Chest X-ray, PA view. Patient: 66 years old, sex F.
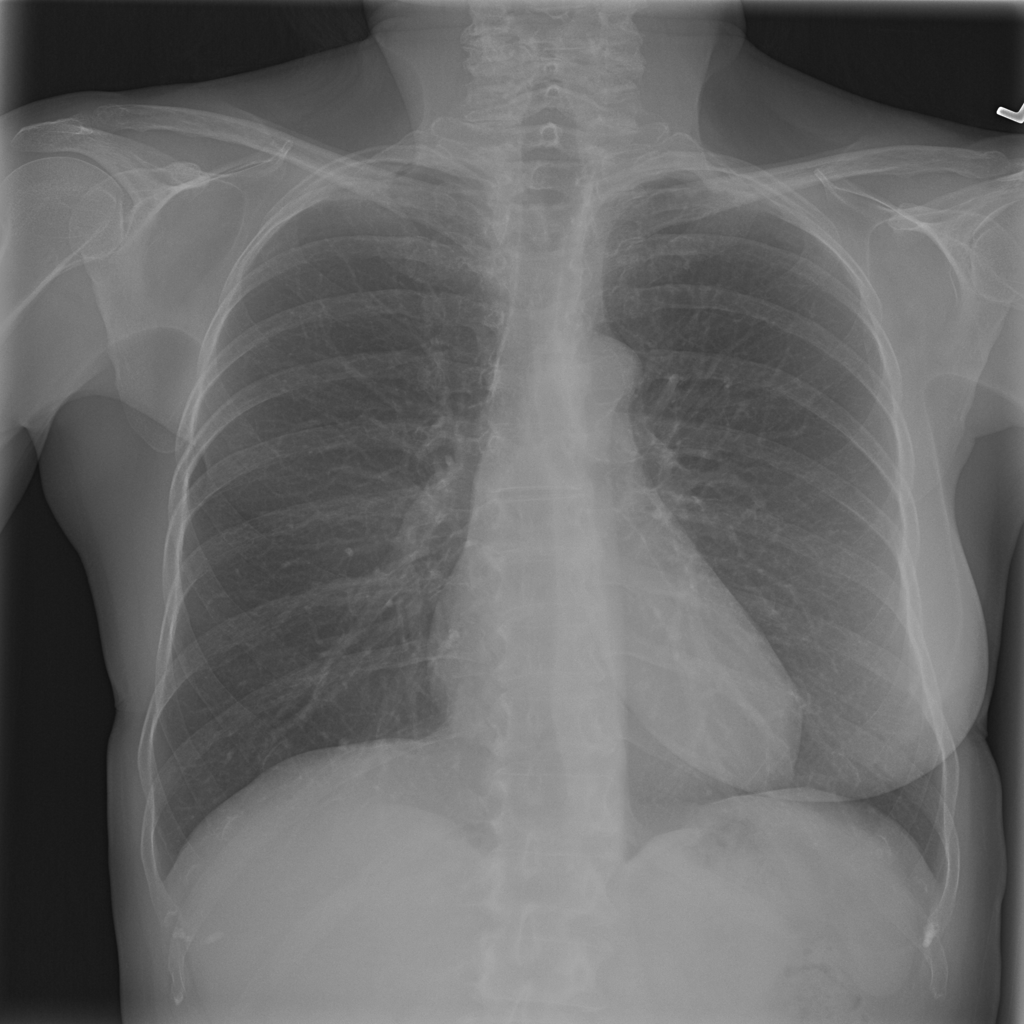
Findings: No Finding